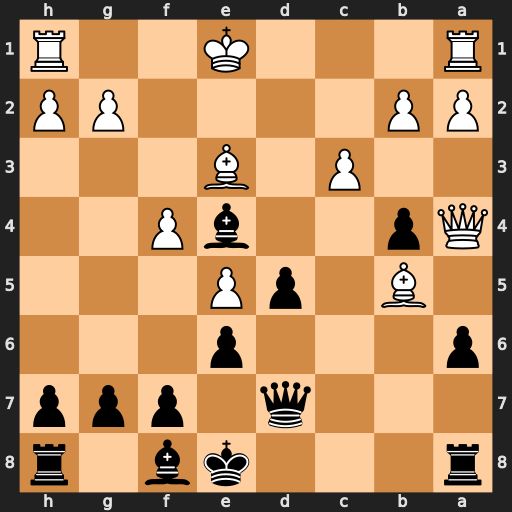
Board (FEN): r3kb1r/3q1ppp/p3p3/1B1pP3/Qp2bP2/2P1B3/PP4PP/R3K2R
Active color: b
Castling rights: KQkq
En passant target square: -
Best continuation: Qxb5 Qxb5+ axb5